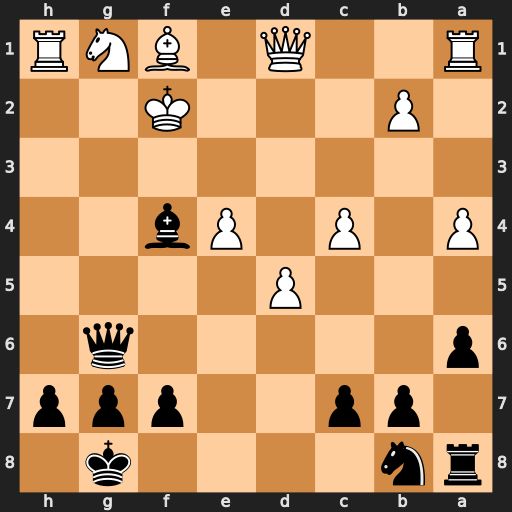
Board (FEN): rn4k1/1pp2ppp/p5q1/3P4/P1P1Pb2/8/1P3K2/R2Q1BNR
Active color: b
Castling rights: -
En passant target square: -
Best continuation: Qg3+ Ke2 Qe3#